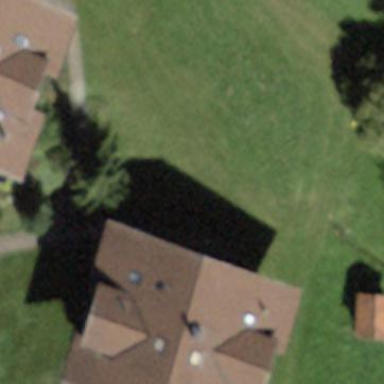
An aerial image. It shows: Residential building.